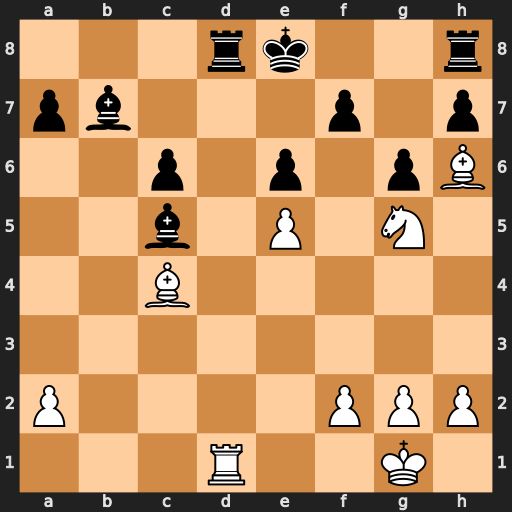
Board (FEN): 3rk2r/pb3p1p/2p1p1pB/2b1P1N1/2B5/8/P4PPP/3R2K1
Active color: w
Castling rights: k
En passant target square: -
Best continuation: Rxd8+ Kxd8 Nxf7+ Ke7 Nxh8